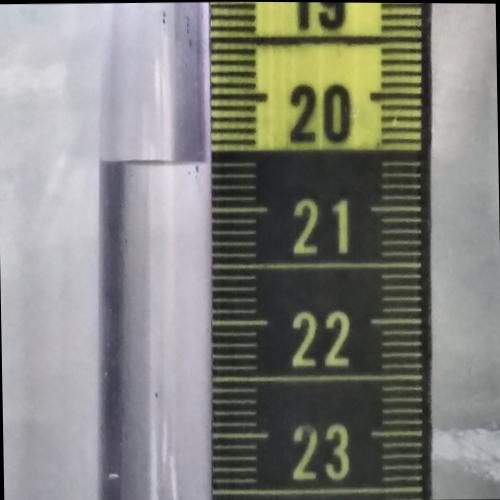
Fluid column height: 20.6 cm